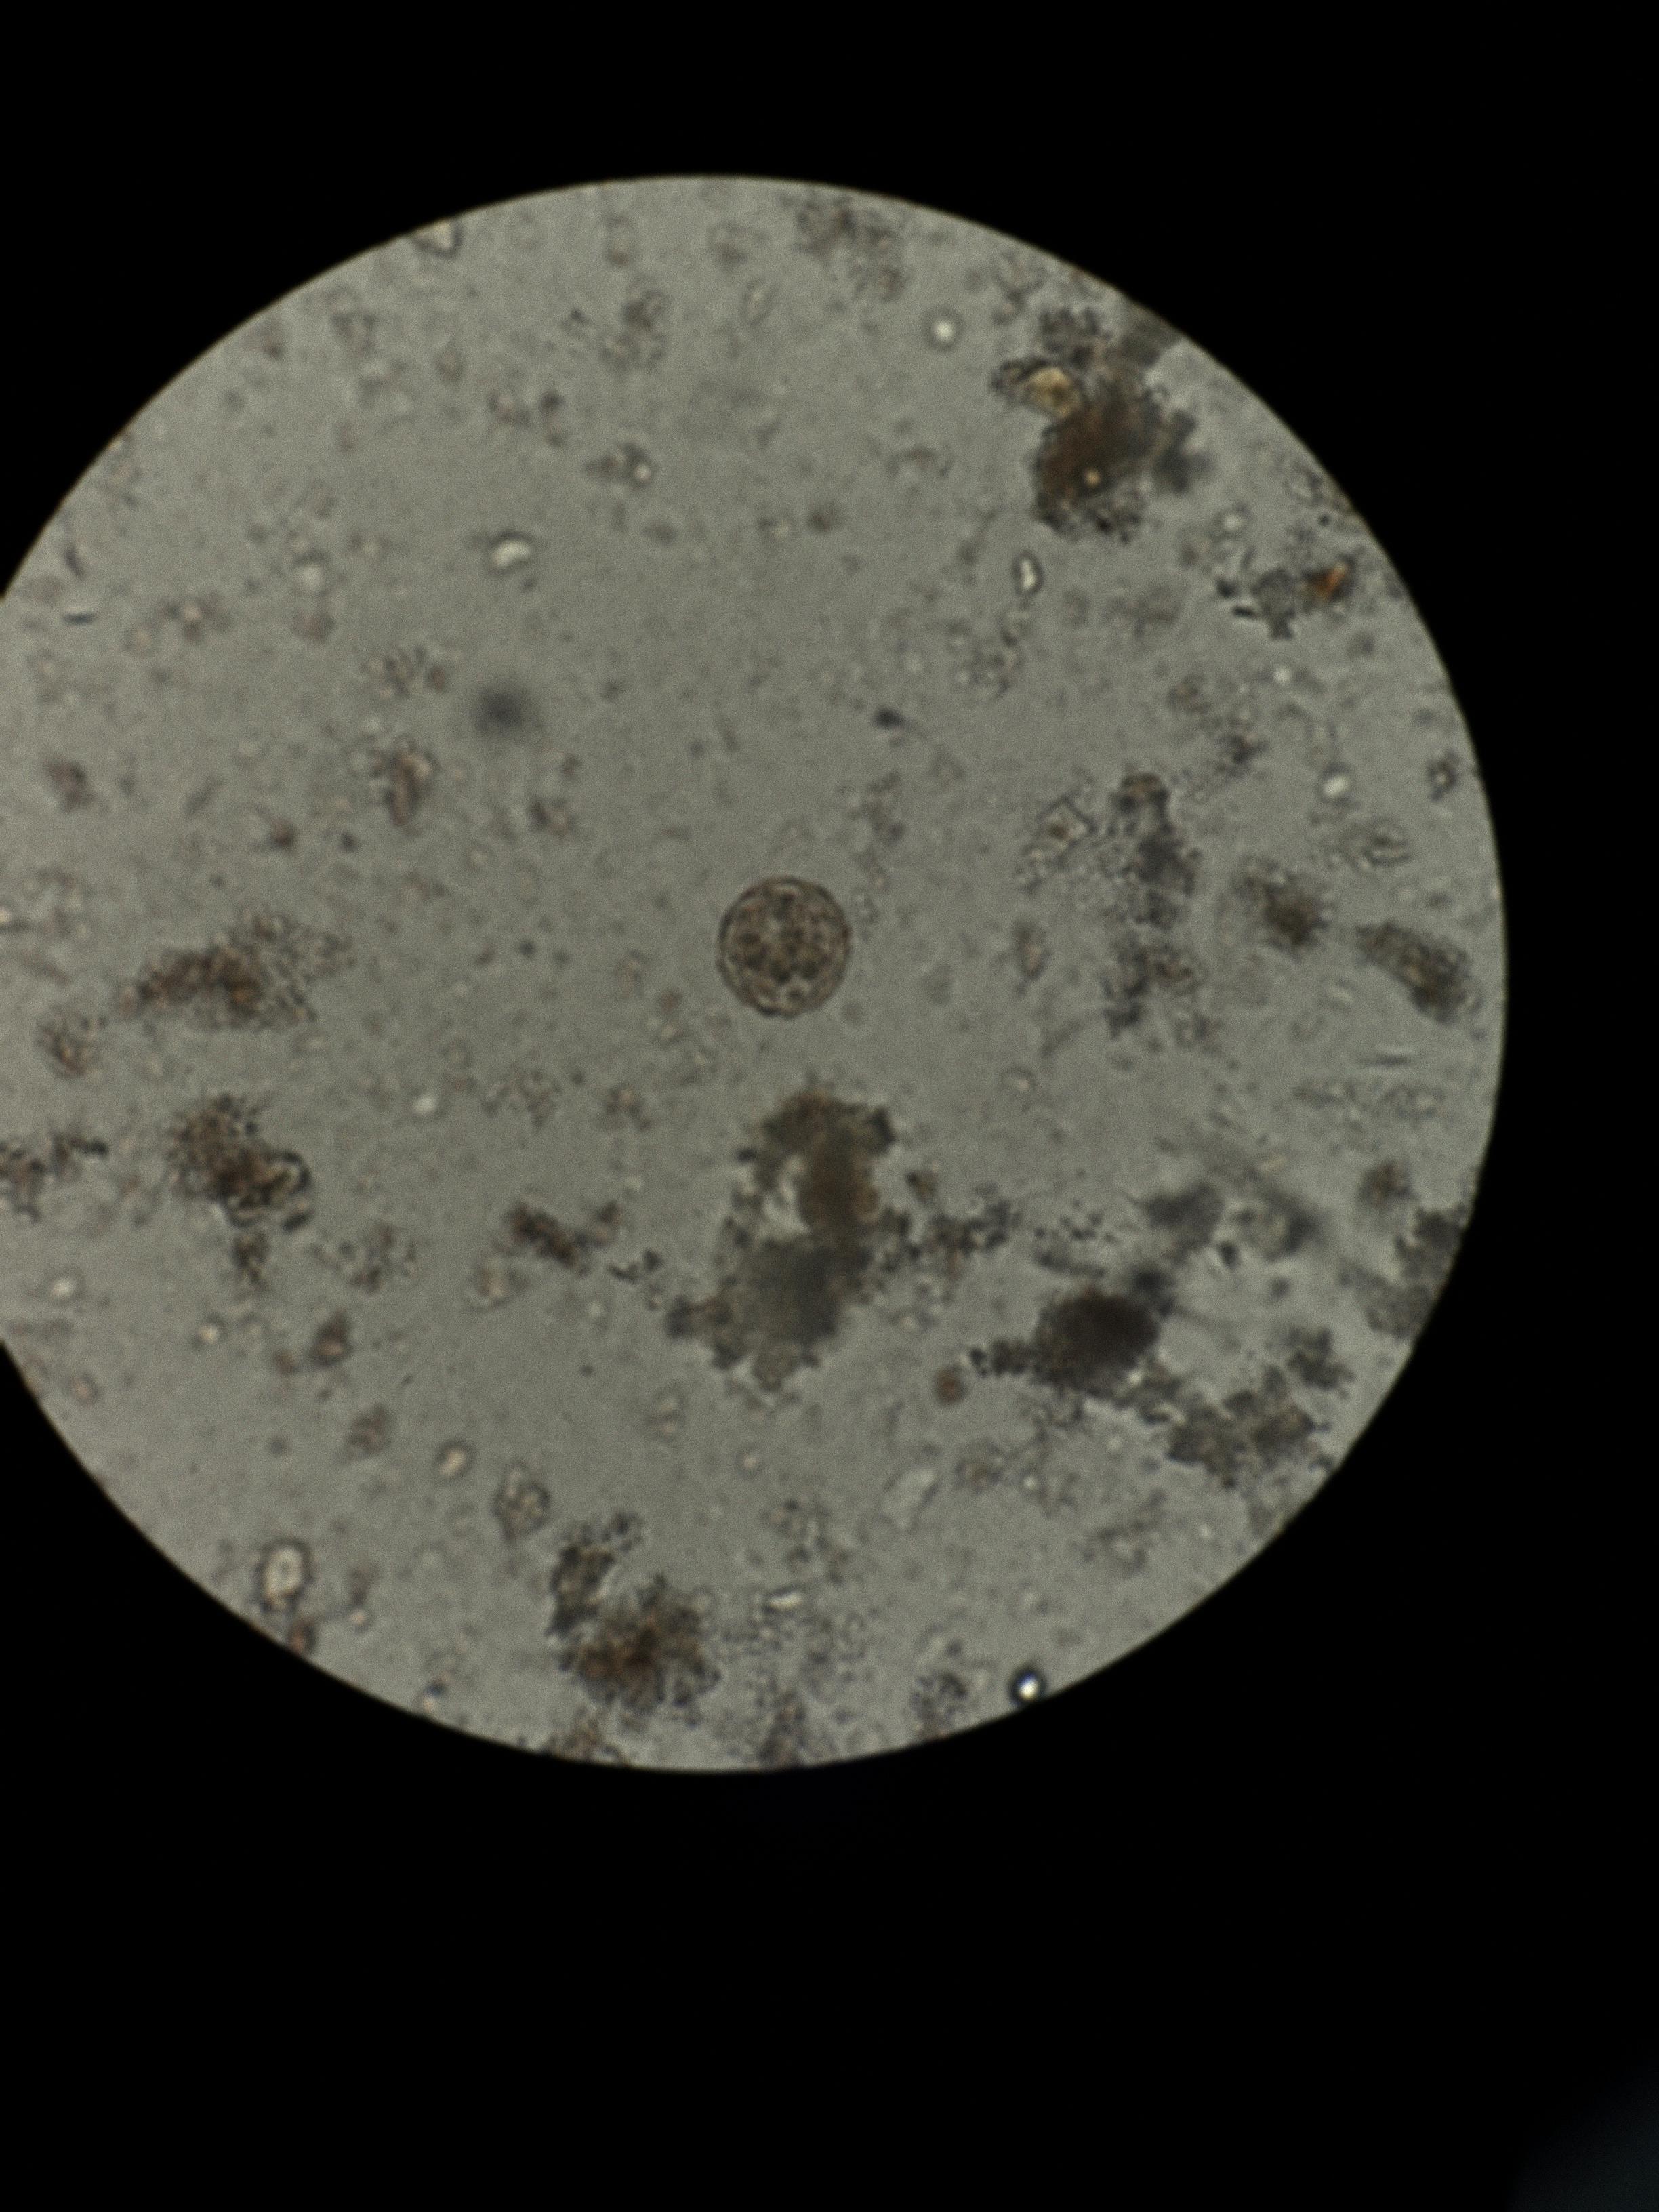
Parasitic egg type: Ascaris lumbricoides